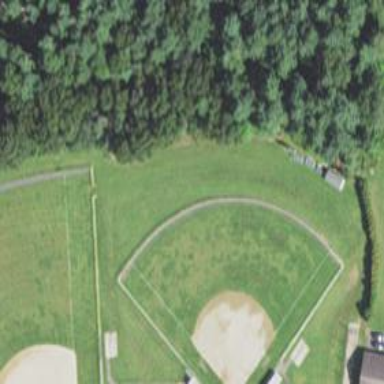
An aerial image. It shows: Softball pitch for leisure land activities.